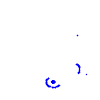
Particle: proton